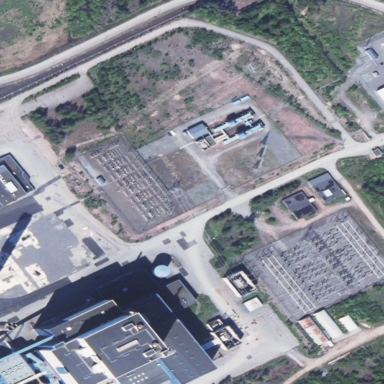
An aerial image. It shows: Power substation with transmission level designation. It is enclosed by fence.